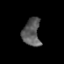
Tissue: prostate
Cell type: T cells
Senescence score: 0.3083
Nuclear area (px): 475
Mean DAPI intensity: 91.084